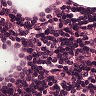
Metastatic tissue present: no